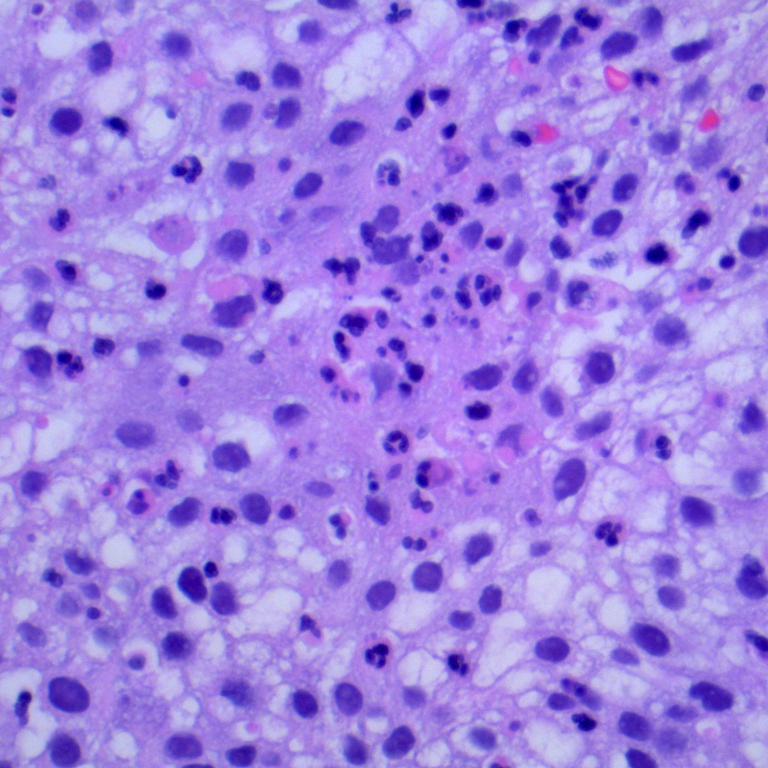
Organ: lung
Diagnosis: squamous carcinomas